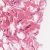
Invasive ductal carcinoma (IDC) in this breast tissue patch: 0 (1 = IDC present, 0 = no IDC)